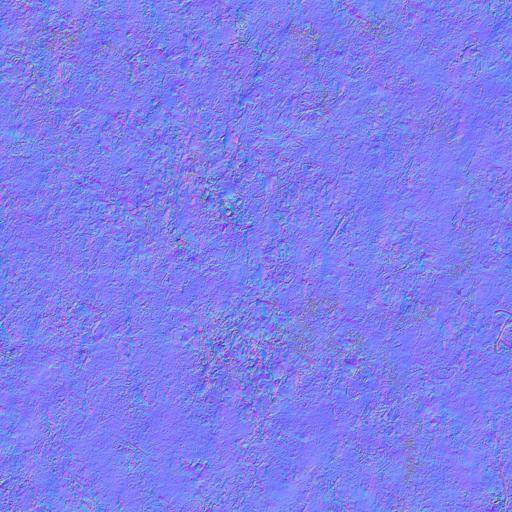
autumn brown dead dirt dirty fall forest grey ground leaf leaves